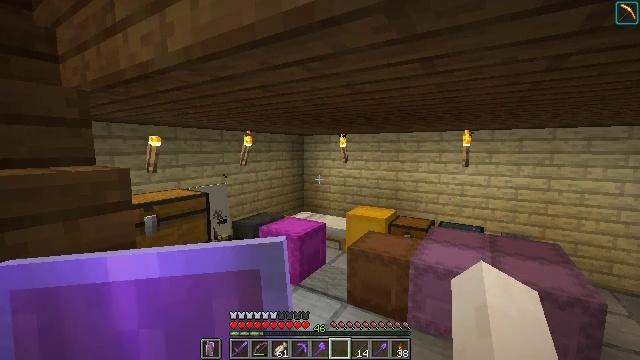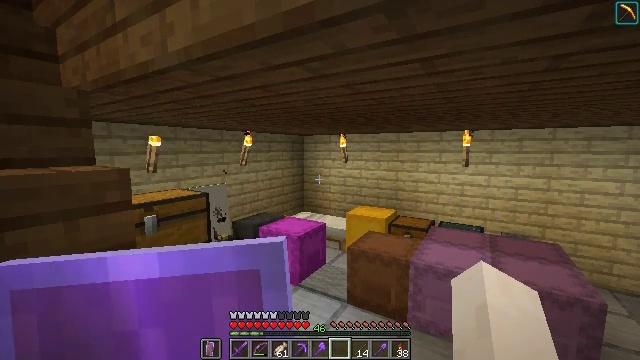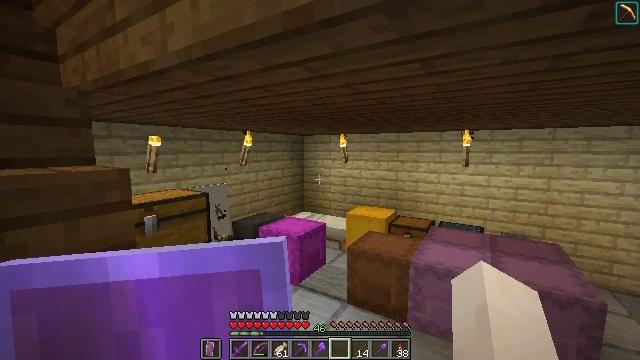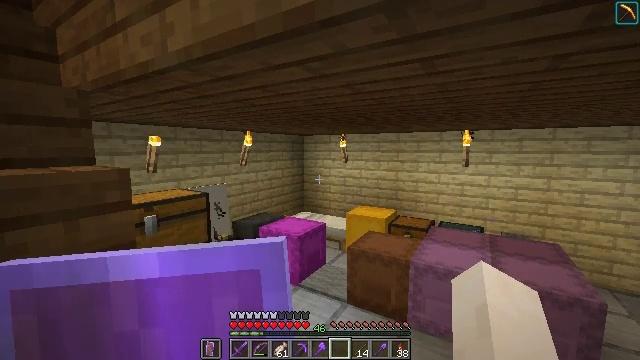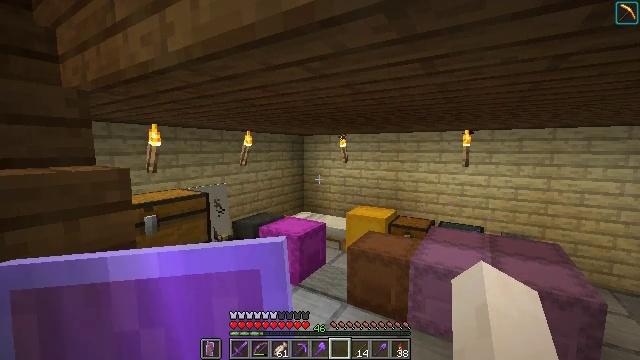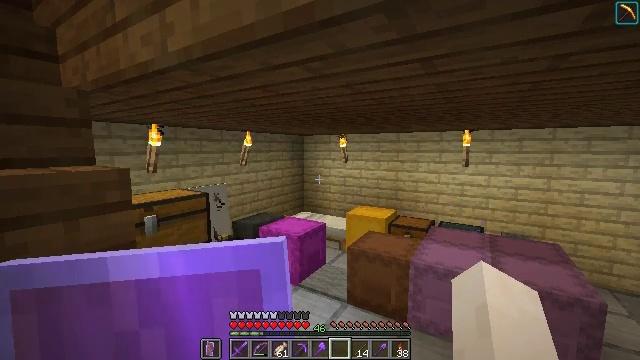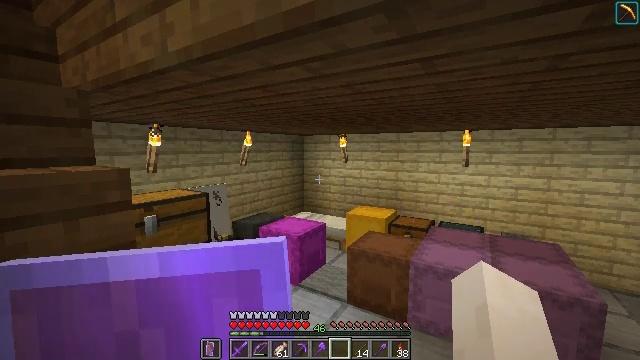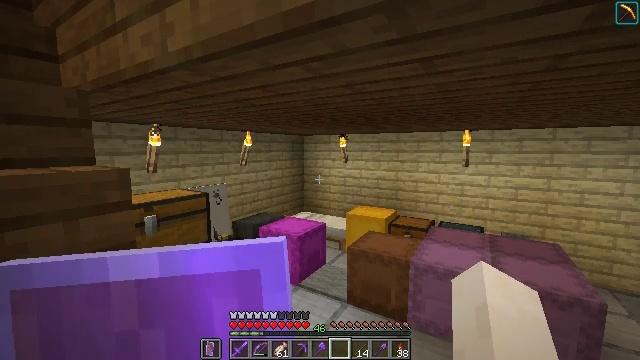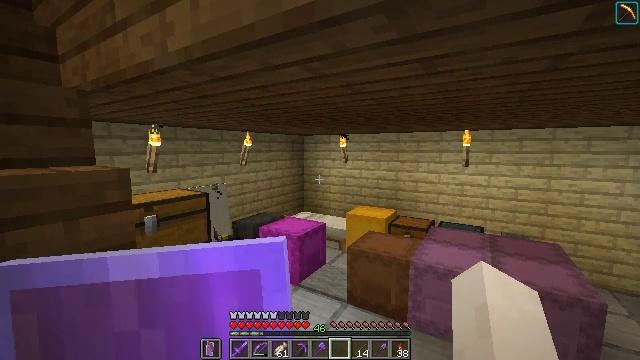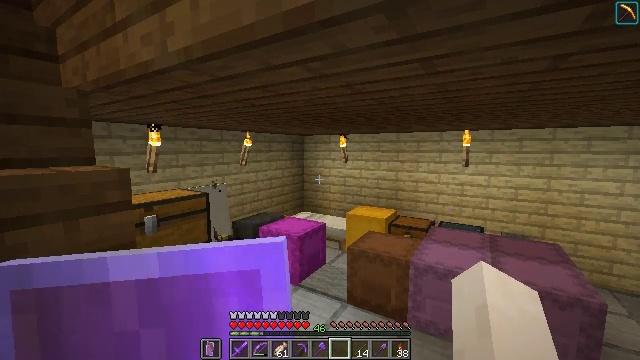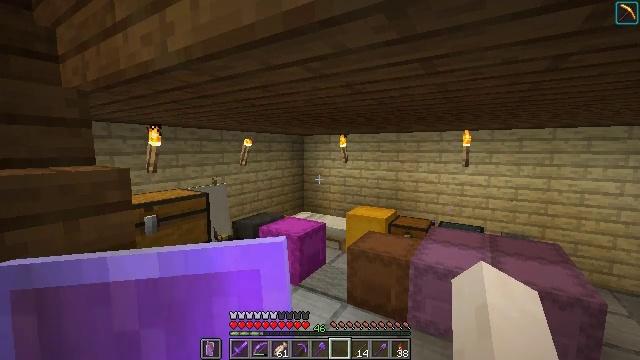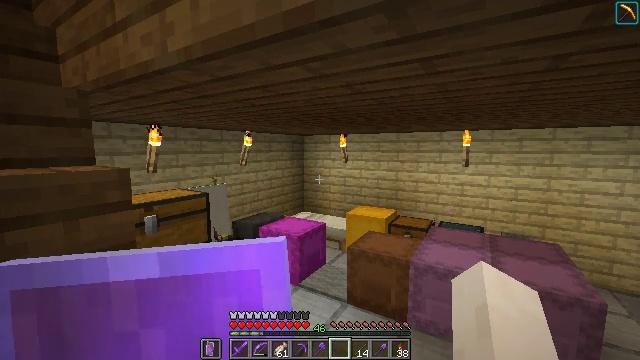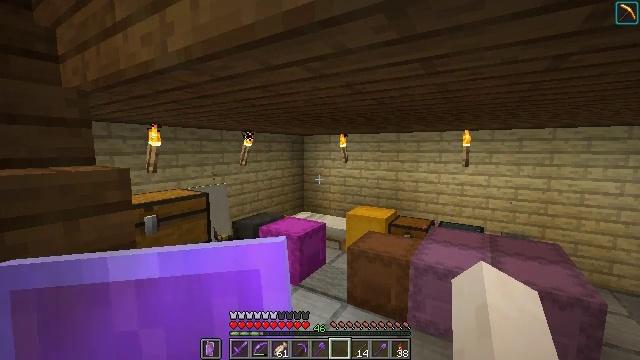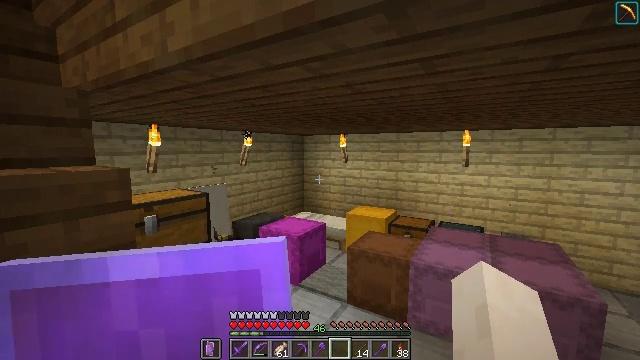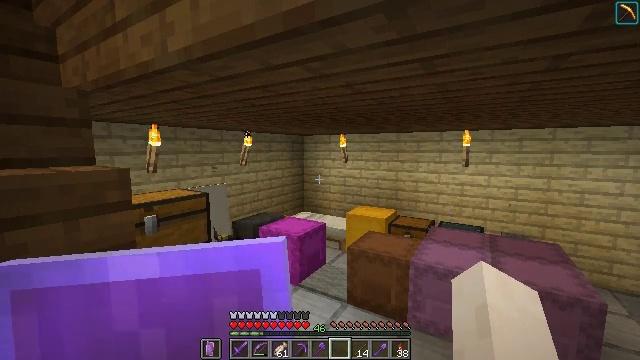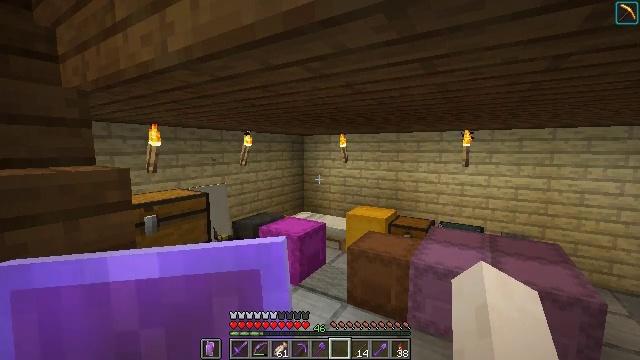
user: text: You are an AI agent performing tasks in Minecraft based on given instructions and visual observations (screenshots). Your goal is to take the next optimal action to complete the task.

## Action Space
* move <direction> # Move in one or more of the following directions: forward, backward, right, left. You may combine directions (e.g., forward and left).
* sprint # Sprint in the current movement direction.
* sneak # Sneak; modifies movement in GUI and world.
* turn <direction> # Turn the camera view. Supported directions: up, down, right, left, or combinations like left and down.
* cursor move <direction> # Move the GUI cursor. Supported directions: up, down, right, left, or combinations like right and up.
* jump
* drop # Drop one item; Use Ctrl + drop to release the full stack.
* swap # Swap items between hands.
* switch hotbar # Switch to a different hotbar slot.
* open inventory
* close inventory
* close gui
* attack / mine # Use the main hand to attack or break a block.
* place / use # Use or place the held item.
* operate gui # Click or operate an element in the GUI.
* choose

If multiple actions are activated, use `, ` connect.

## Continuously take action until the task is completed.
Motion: motion action
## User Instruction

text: Attack the shulker box to pick it up.
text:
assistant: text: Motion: no_op
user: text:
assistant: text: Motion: no_op
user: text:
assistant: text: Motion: no_op
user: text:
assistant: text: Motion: no_op
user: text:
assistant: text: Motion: no_op
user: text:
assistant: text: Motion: no_op
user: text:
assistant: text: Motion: no_op
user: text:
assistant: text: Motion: no_op
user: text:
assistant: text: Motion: no_op
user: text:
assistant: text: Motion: no_op
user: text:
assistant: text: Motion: no_op
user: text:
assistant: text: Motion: no_op
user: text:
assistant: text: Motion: no_op
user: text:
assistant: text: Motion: no_op
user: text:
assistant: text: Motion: no_op
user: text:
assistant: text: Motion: no_op
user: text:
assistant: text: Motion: no_op
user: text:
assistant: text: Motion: no_op
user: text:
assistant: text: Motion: no_op
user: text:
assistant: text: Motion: no_op
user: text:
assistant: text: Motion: no_op
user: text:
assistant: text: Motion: no_op
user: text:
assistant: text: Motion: no_op
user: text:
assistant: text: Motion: no_op
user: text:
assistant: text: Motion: no_op
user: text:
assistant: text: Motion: no_op
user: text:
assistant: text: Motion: no_op
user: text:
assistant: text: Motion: no_op
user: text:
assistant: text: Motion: no_op
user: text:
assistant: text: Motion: no_op